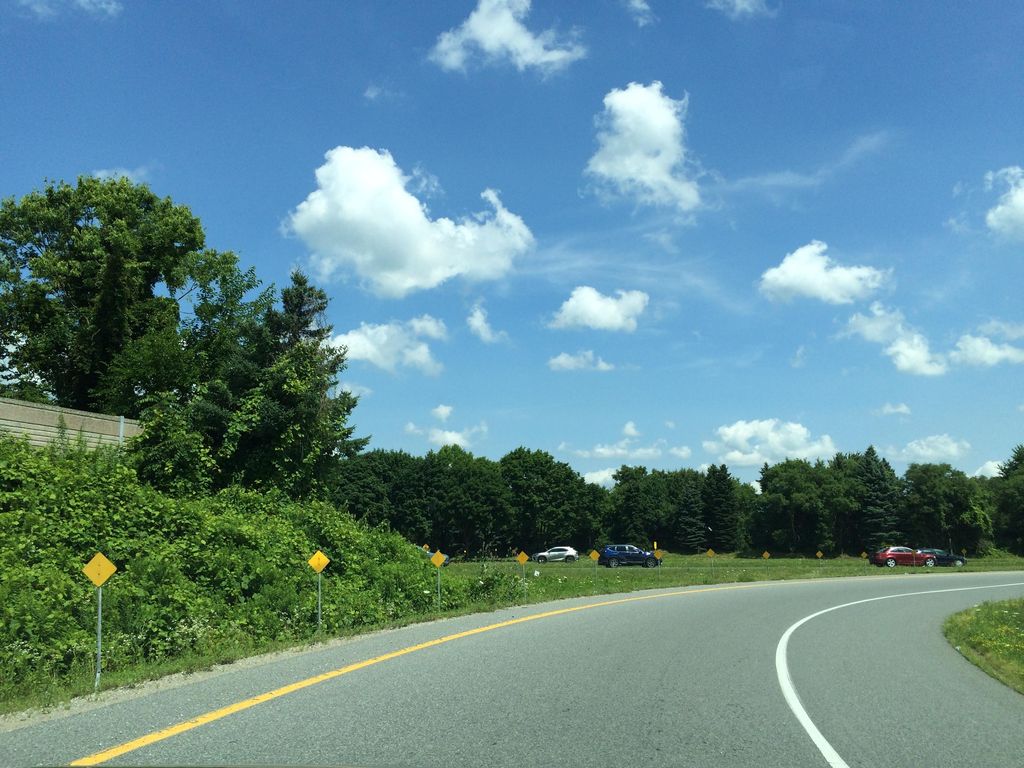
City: hamilton